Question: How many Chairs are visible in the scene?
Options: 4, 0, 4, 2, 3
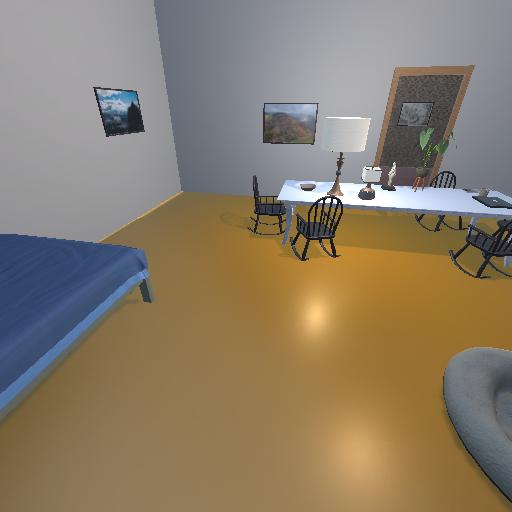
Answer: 4